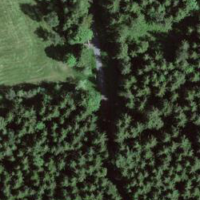
EUNIS habitat code: 44
Species observed at this site:
Gonepteryx rhamni